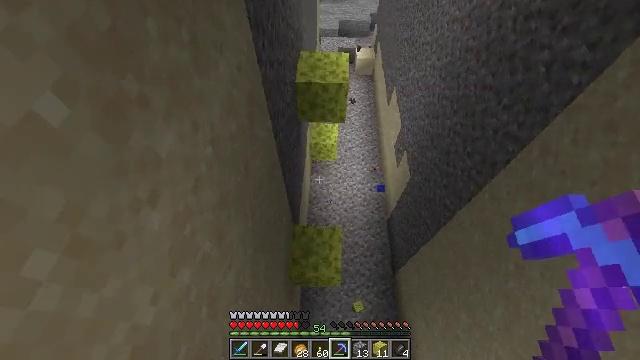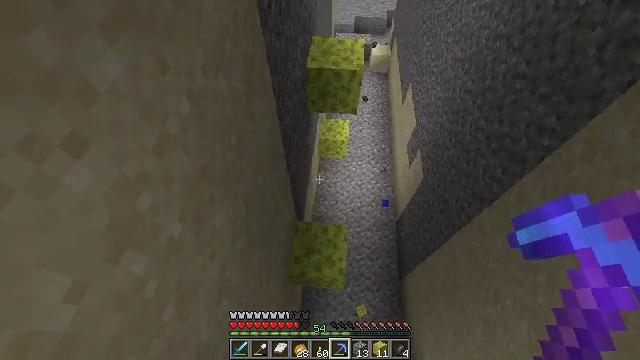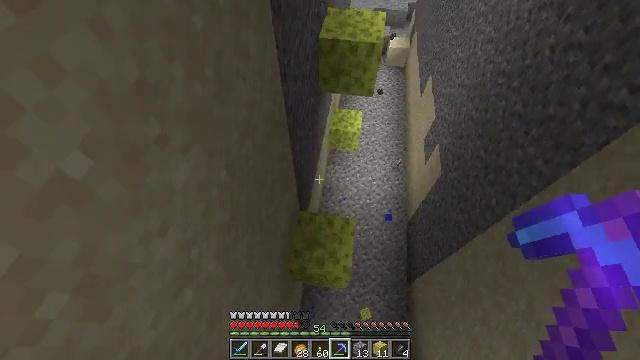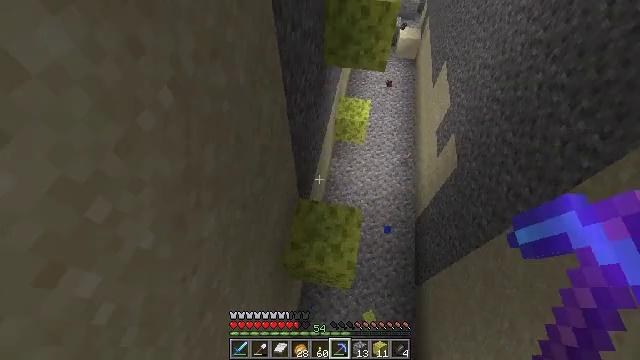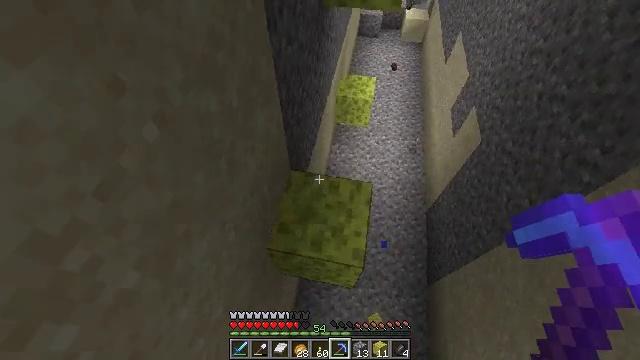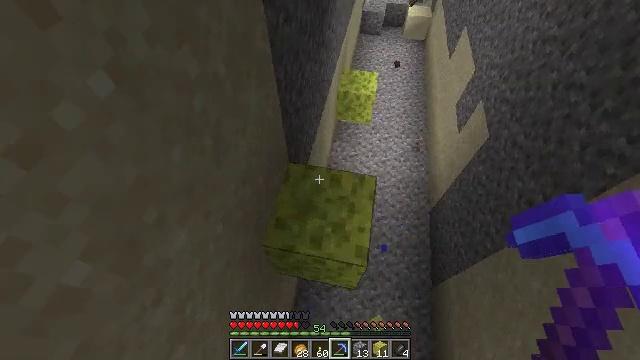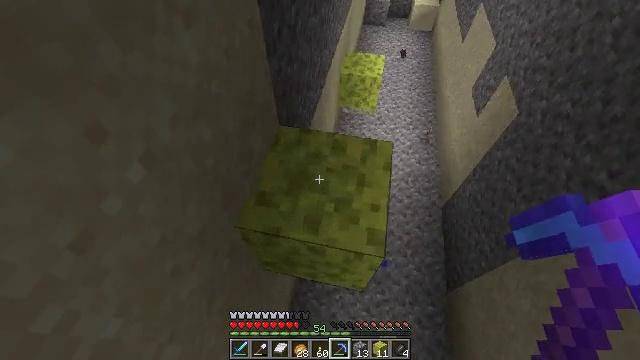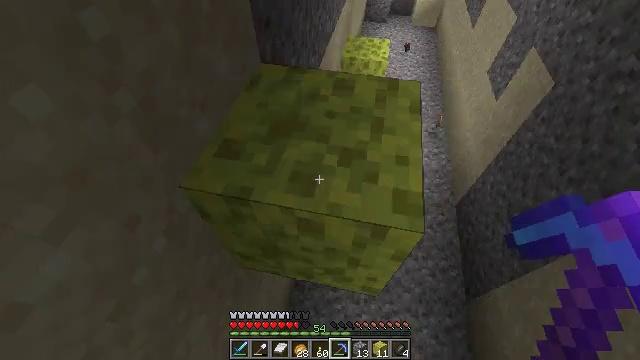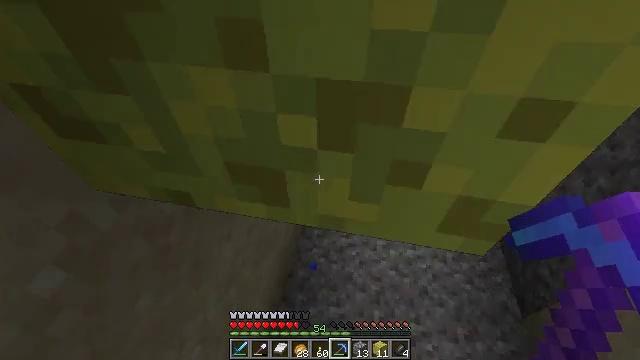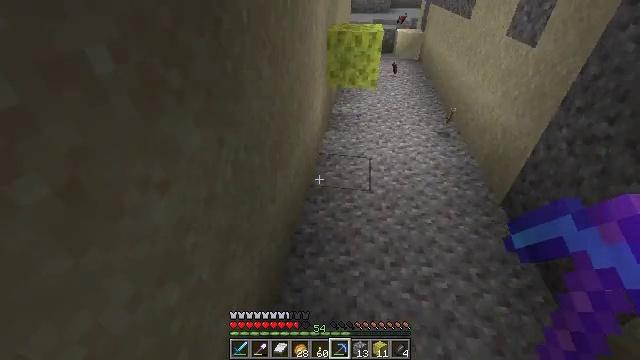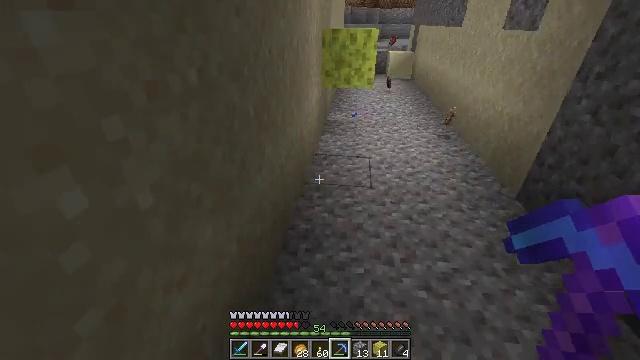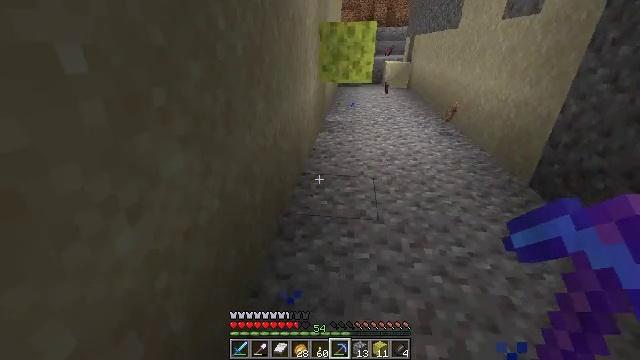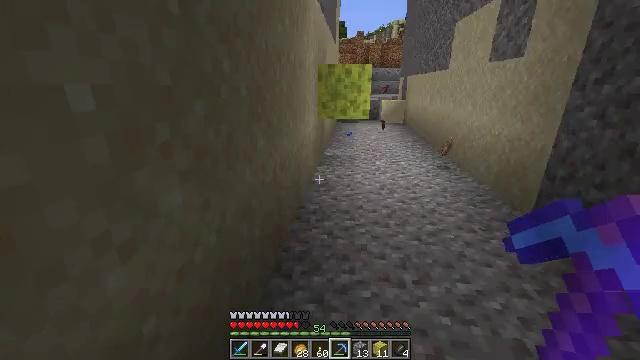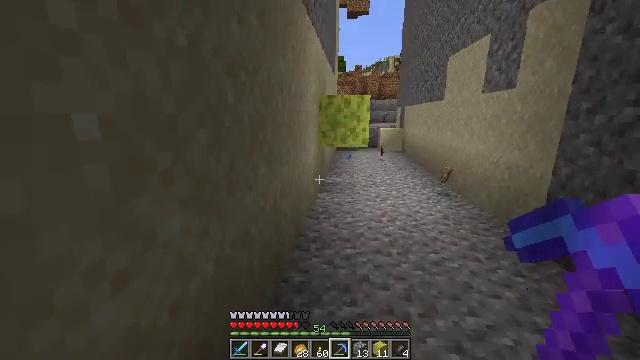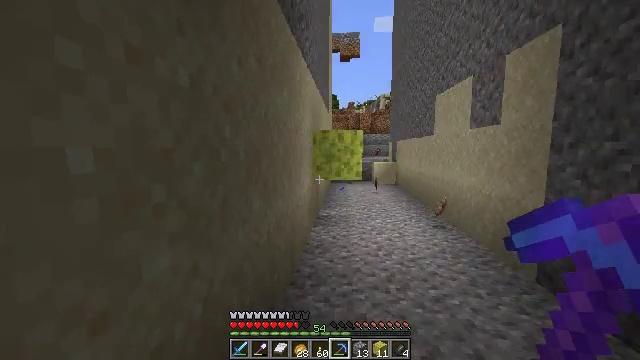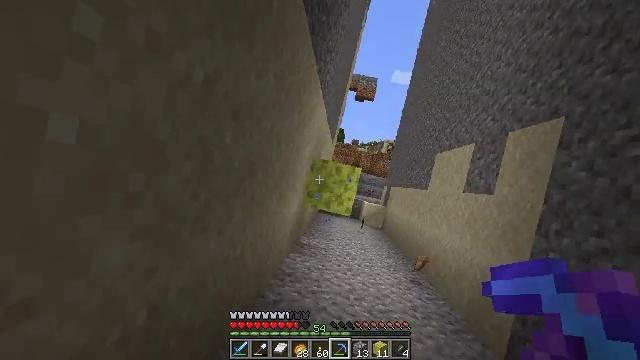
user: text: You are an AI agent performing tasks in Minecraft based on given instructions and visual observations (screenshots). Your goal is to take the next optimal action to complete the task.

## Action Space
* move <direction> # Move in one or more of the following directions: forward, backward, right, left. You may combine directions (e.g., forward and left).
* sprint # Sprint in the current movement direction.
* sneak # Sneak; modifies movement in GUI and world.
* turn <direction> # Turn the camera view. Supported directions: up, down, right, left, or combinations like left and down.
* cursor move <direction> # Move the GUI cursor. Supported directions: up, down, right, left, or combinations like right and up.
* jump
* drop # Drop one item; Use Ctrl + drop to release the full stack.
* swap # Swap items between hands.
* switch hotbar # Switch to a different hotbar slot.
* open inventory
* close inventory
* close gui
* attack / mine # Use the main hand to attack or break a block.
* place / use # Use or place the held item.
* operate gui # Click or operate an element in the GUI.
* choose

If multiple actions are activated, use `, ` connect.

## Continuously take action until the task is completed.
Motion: motion action
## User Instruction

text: Mine the wet sponge underwater.
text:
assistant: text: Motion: turn left
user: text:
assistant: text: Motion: turn left
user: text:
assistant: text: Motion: move forward, turn left
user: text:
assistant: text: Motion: move forward
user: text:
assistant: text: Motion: move forward
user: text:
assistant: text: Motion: move forward, turn up
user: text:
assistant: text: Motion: move forward, turn up
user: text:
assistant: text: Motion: move forward, turn right and up
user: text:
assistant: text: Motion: move forward, turn right and up
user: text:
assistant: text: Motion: turn right and up
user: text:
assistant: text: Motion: turn up
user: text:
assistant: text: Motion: turn up
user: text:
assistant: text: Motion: turn up
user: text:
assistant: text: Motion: turn right and up
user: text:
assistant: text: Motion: move forward, turn right and up
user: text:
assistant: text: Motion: move forward and move right, turn up
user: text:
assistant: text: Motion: move forward and move right, turn up
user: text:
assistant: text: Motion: move forward and move right, turn left and up
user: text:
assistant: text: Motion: move forward and move right, turn left and up
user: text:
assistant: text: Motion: move forward and move right, turn left and up
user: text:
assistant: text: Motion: move forward and move right, turn left and up
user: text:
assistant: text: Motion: move forward and move right, turn left and up
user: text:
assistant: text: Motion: move forward and move right, turn left and up
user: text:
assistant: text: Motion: move forward, turn left and up
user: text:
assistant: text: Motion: move forward, turn left and up
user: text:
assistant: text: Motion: move forward, turn up
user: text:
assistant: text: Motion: turn up
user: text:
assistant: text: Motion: attack / mine
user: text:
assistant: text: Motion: attack / mine
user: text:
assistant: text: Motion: attack / mine